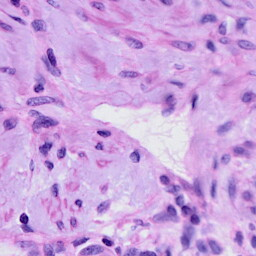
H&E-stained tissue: Cervix